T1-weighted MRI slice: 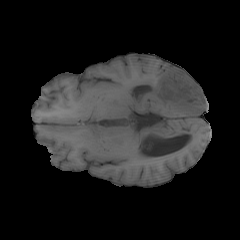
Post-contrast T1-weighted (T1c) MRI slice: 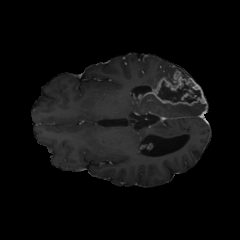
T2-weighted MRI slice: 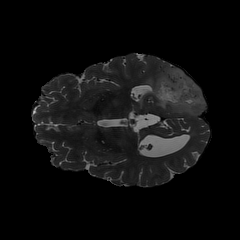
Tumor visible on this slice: yes